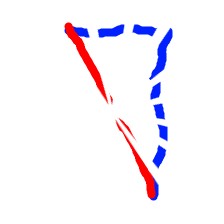
Shape: triangle